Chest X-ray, AP view. Patient: 39 years old, sex F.
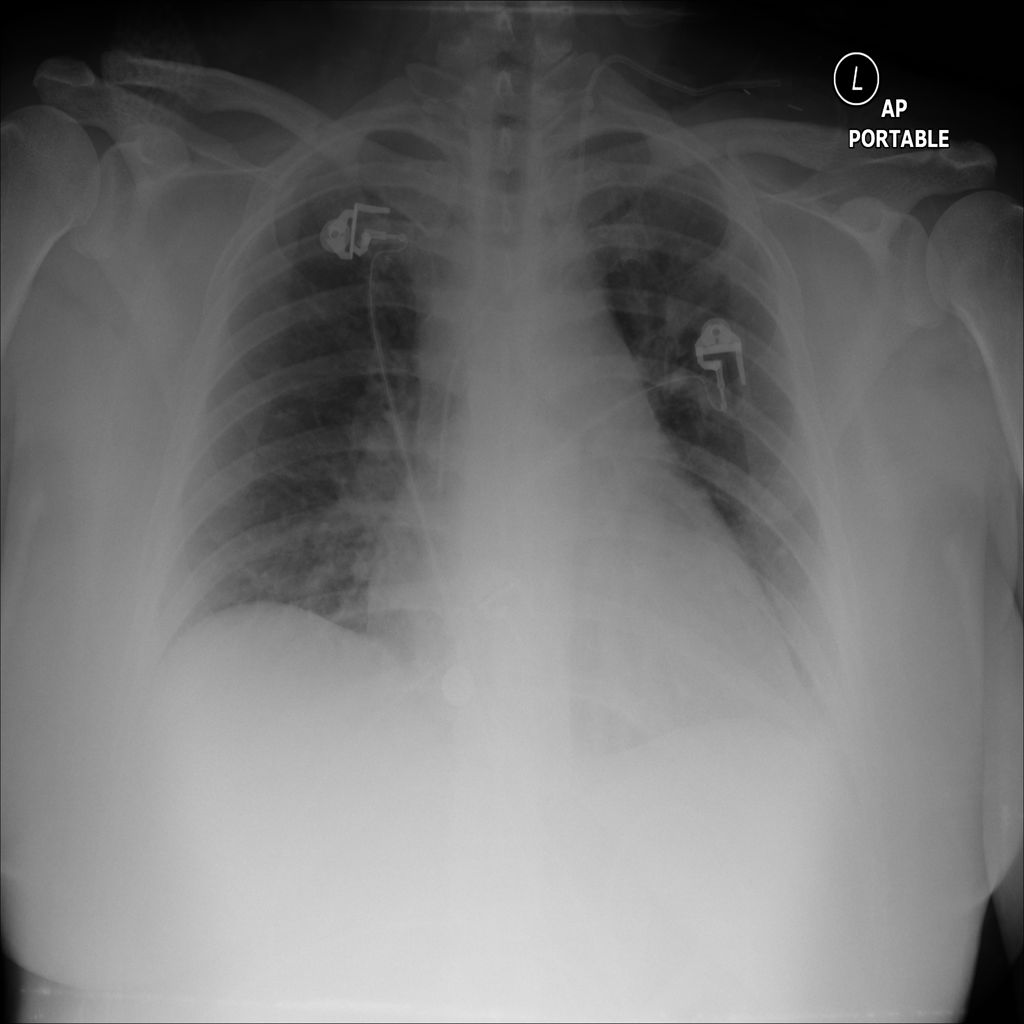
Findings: No Finding